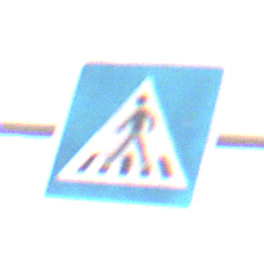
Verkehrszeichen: FussgaengerueberwegRechts
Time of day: SunriseSunset
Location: Outdoor (Nature)
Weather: PartlyCloudy
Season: NotSpecified
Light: Natural